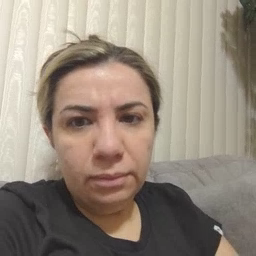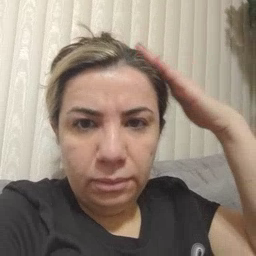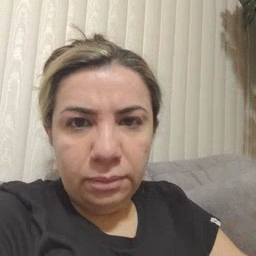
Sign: hat